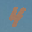
Label: 4